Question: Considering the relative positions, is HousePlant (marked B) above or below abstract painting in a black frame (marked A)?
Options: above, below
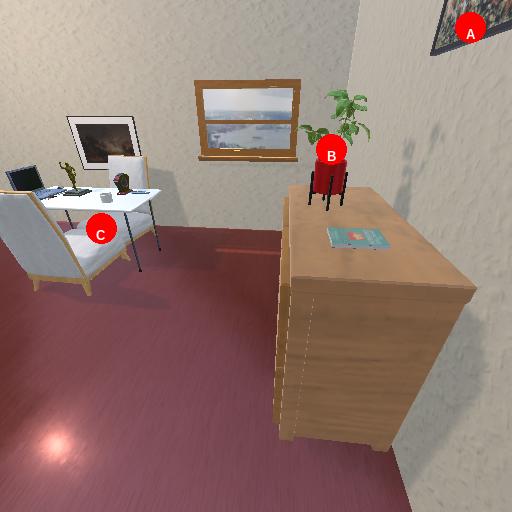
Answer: above